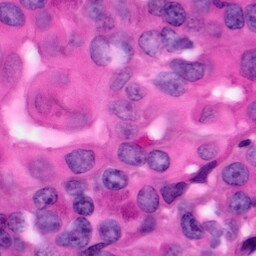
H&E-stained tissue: Pancreatic